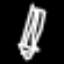
Label: pencil